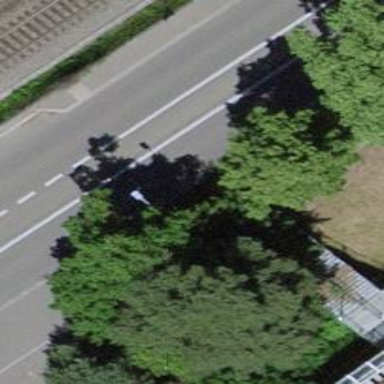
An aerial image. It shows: Bus stop equipped with public transport stop position.